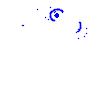
Particle: kaon